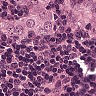
Metastatic tissue present: yes